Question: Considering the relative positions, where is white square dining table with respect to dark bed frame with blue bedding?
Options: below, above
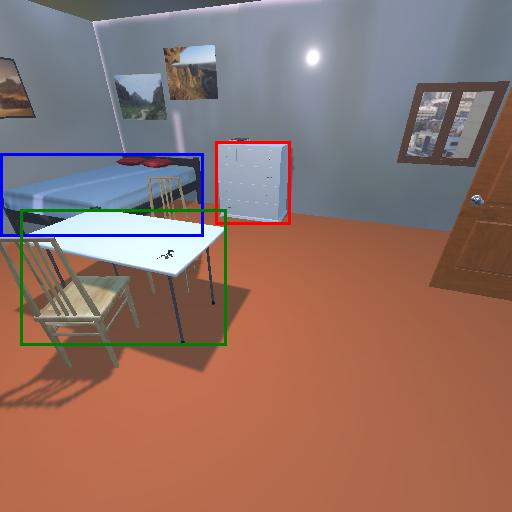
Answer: below